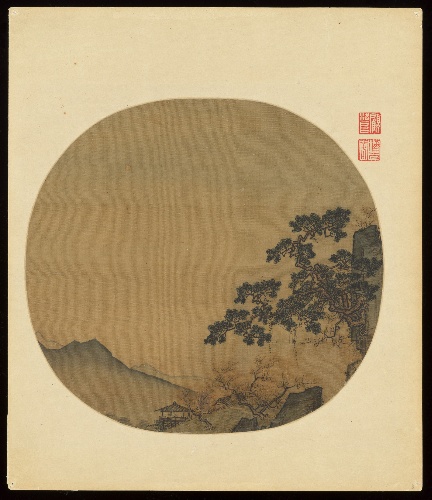
Title: 南宋  佚名  春山曛暮圖   團扇|Early spring landscape
Artist: Unidentified artist
Date: mid-13th century
Object type: Folding fan mounted as an album leaf
Classification: Paintings
Medium: Fan mounted as an album leaf; ink and color on silk
Culture: China
Period: Southern Song dynasty (1127–1279)
Dimensions: 9 3/4 x 10 1/4 in. (24.8 x 26 cm)
Department: Asian Art
Credit line: Gift of John M. Crawford Jr., in honor of Alfreda Murck, 1986
Accession year: 1986
Repository: Metropolitan Museum of Art, New York, NY
Tags: Landscapes|Trees